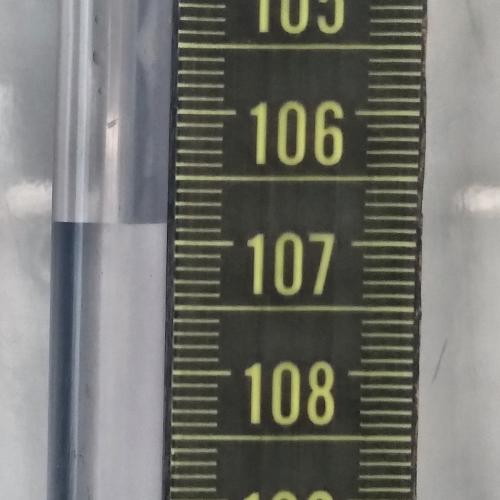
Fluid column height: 14.5 cm